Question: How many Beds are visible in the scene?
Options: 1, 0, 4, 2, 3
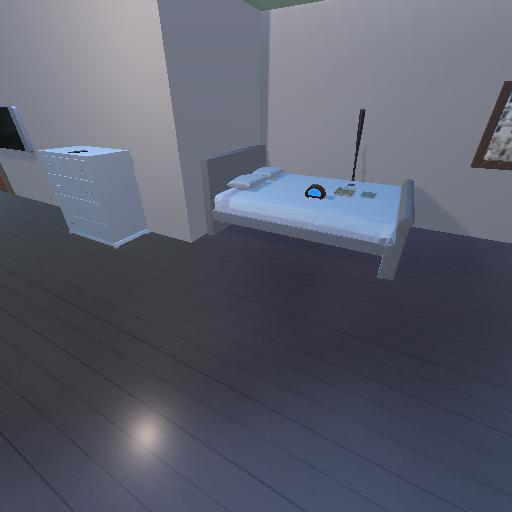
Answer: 1